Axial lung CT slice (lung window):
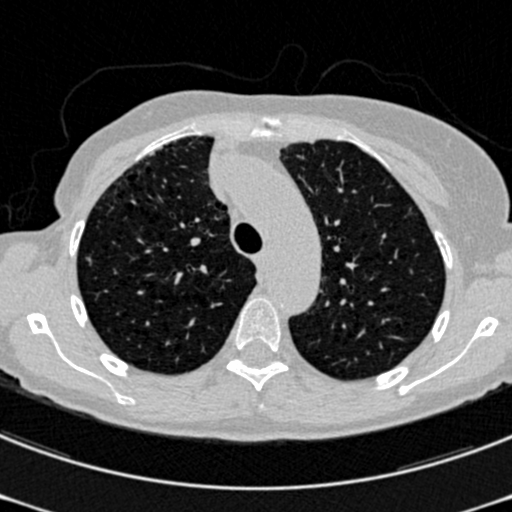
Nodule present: no